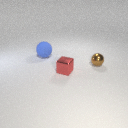
small brown metal sphere behind small red metal cube